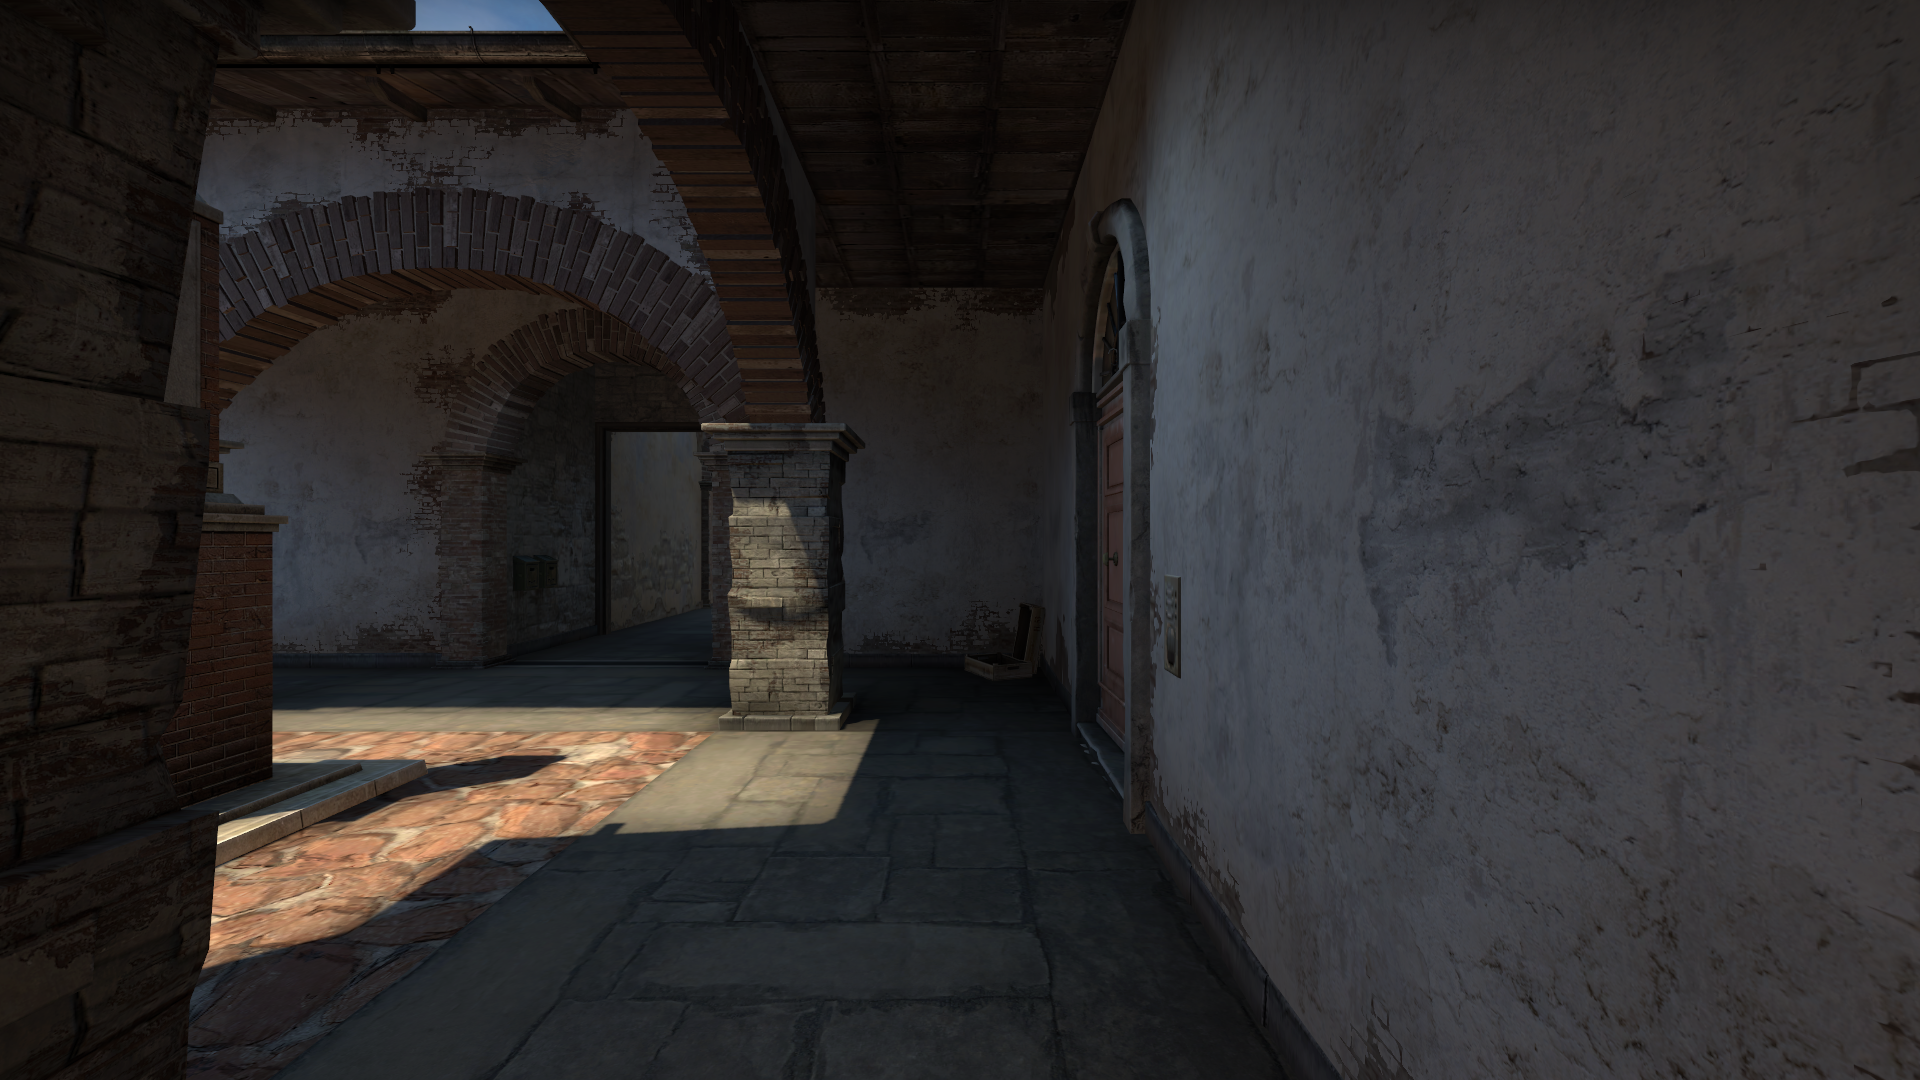
Map: de_inferno